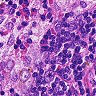
Metastatic tissue present: no